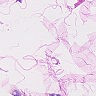
Metastatic tissue present: no